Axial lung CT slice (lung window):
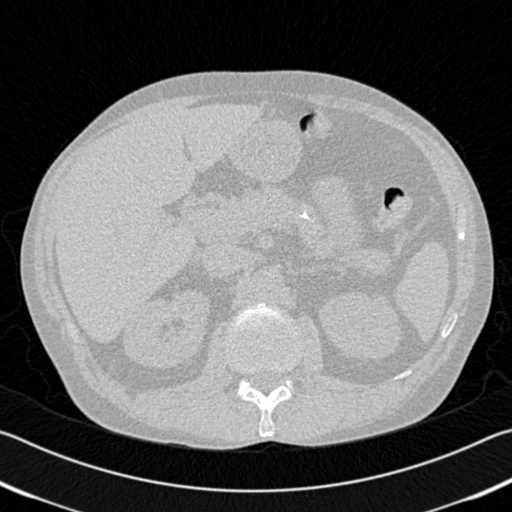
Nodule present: no